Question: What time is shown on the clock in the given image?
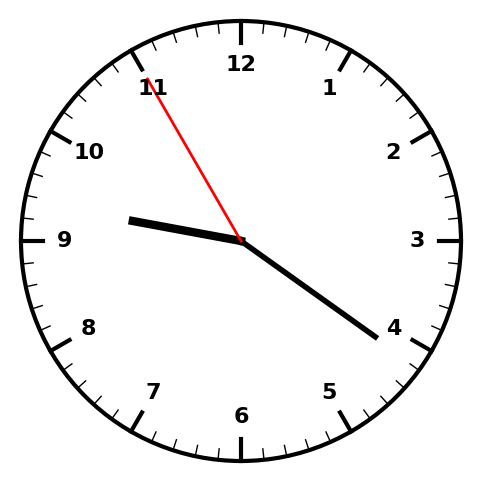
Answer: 09:20:55